Question: I want to make an request from
'''
webapp.mysite.net
'''
to
'''
mysite.net/request.php?param=...
'''
The response is plain text. But I keep getting an error

The 'async' param must be set to 'false'.
I assume my request is called 'cross-domain request'. So I setup a <URL> to solve the problem, but this does not work for me. It gives me an emtpy response.
I try to solve this problem for about two days now but without success. Any ideas?
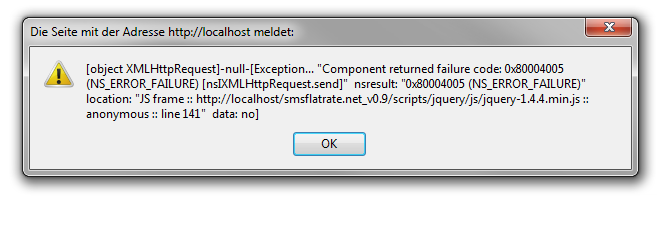
Answer: I don't know whether the smsflatrate.net supports JSONP but this is what you'd have to use to get cross domain JSON request. But if I were you I probably wouldn't post your appkey and in public like you just did.
To use a proxy you have to have it on the same domain as you serve your HTML from, or use JSONP.
Also, why do you use async: false with callbacks? The only effect will be completely blocking the browser while the request takes place. And JSONP or any cross-domain requests can only be asynchronous.